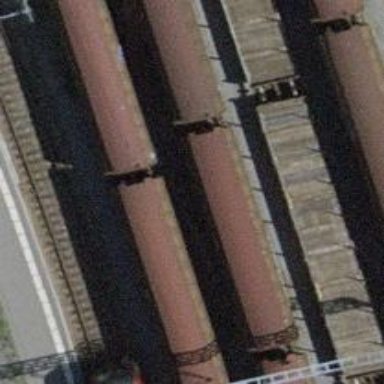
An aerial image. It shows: Railway switch.